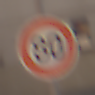
Verkehrszeichen: Geschwindigkeit80
Umgebung: Outdoor, Urban
Tageszeit: MorningAfternoon
Wetter: Clear
Licht: Natural
Jahreszeit: NotSpecified
Kontrast: HighContrast